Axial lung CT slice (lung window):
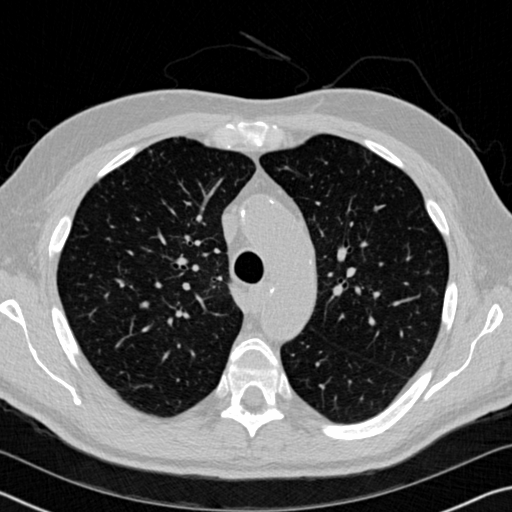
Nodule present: no